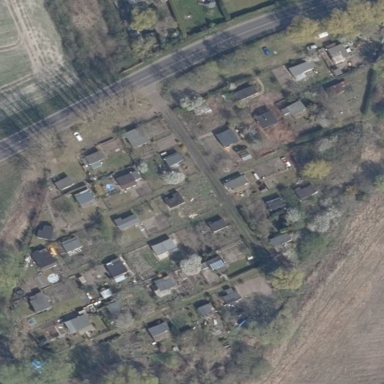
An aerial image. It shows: Allotments area.